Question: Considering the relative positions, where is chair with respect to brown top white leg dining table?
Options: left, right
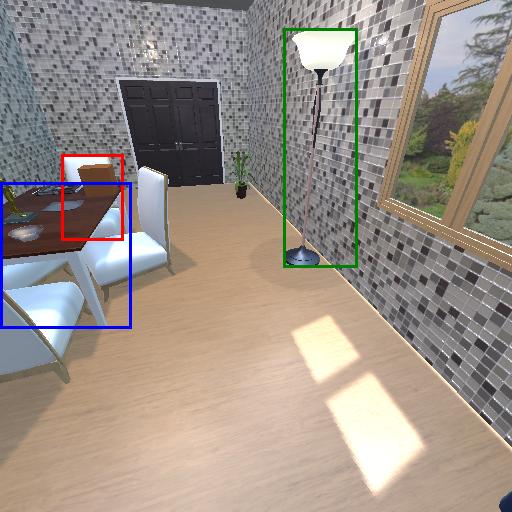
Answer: left